Field crop: tomato
Growth stage: 2
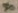
Species: solanum